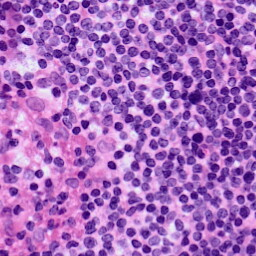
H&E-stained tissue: LymphNode